Interaction volume radius: 5 \u00c5
Interaction volume height: 15 \u00c5
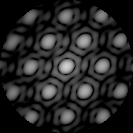
Disorder parameter: 0.07314